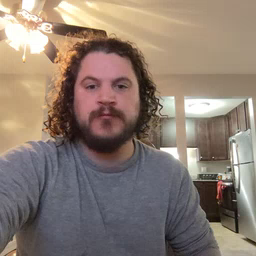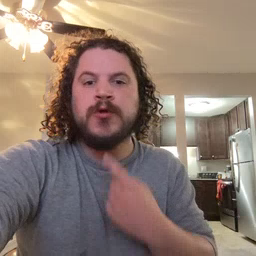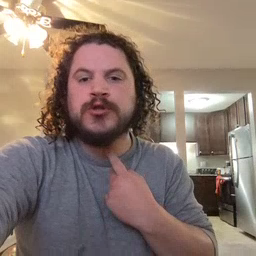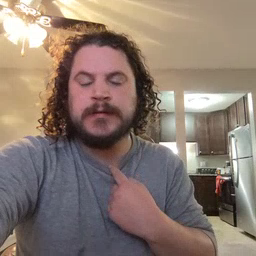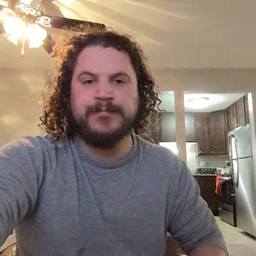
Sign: thirsty